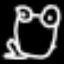
Label: frog